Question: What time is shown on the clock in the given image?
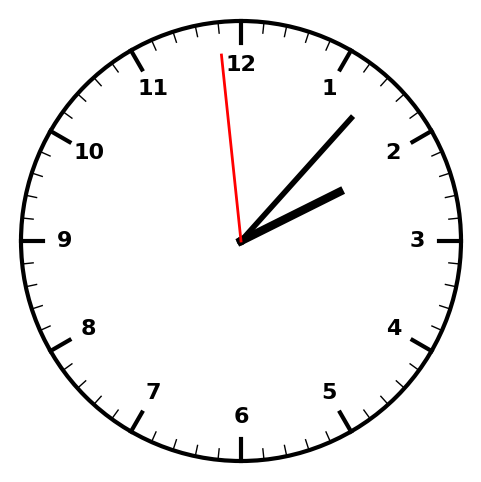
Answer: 02:06:59